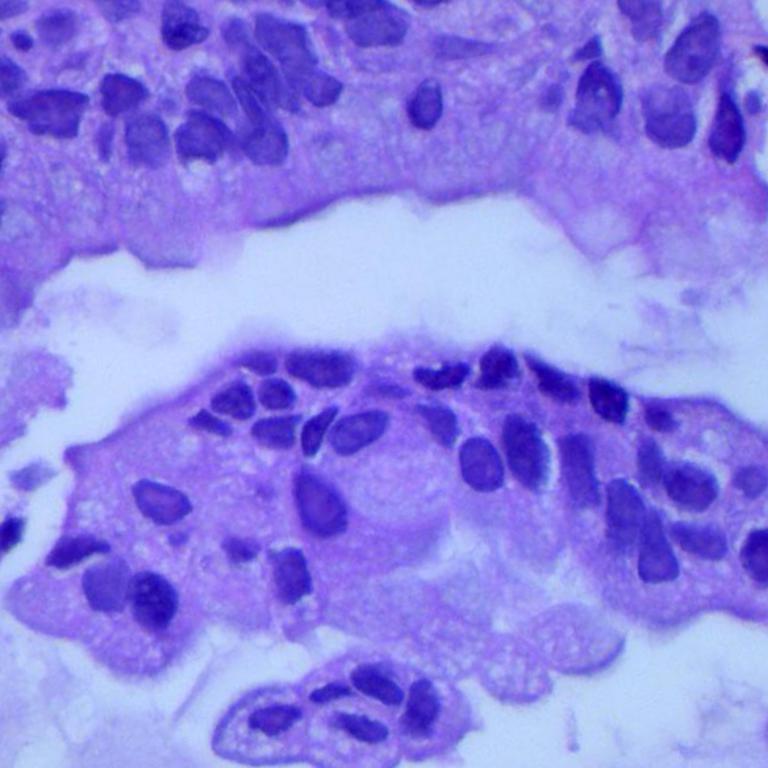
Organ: lung
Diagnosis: adenocarcinomas